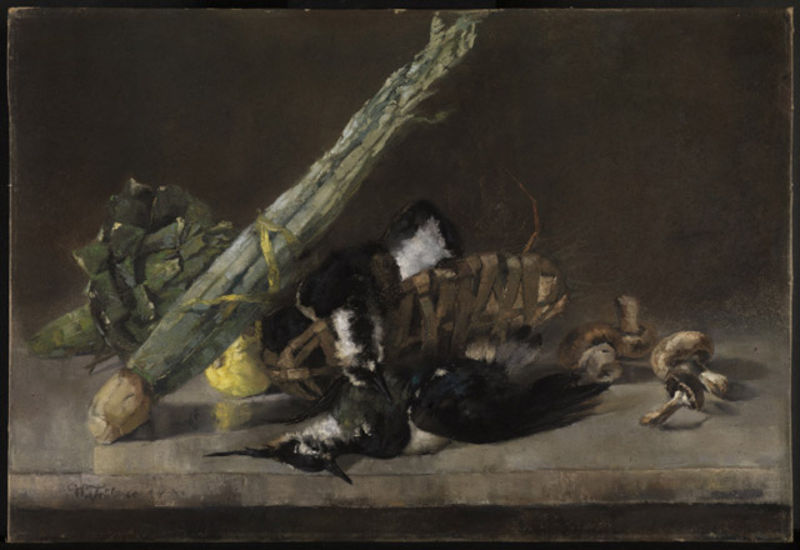
Titel: Stilleben mit Artischocke, Sellerie, Kibitzen und Pilzen
Künstler: Wilhelm Trübner
Standort: Karlsruhe
Institution: Staatliche Kunsthalle Karlsruhe
Schlagwörter: dunkel, feder, gemälde, vogel, weiß, gelb, grün, braun, hintergrund, holz, schwarz, symbol, tisch, malerei, band, barock, federn, gefieder, tod, tof, tot, bild, signatur, öl, vogle, vögel, schnur, klassizismus, rokkoko, pflanze, pflanzen, rokoko, gemüse, kürbis, stilleben, stillleben, apfel, liegen, düster, schnabel, herbst, querformat, wild, essen, nah, korb, platte, unscharf, zwiebel, vanitas, wurzel, acryl, schnäbel, tischplatte, jagd, geflügel, fasan, geflochten, suppe, kochen, zitrone, falle, ablage, jagen, pilze, schnepfe, bord, pilz, toter vogel, lauch, sellerie, steinplatte, spargel, artischocke, artischoke, artischocken, champignons, champignon, specht, kiebitz, artichoke, artoschocke, artischoken, pfalle, pfiffer, kibitz, legumes, pile, artischicke